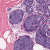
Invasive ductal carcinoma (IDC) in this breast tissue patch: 0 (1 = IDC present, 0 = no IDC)